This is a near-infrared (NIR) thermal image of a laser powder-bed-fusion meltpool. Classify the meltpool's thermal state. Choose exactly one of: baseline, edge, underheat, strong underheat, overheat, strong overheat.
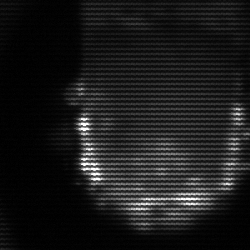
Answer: baseline